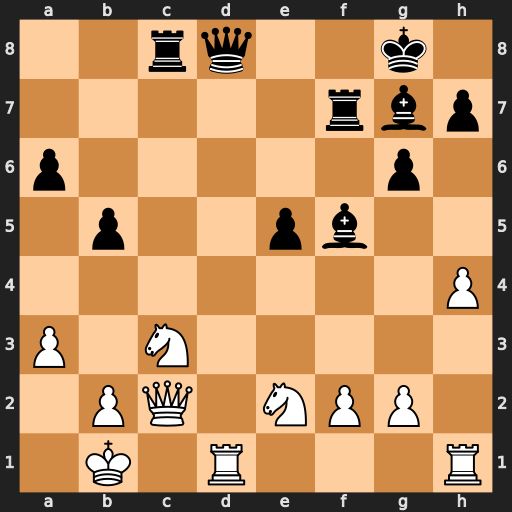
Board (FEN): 2rq2k1/5rbp/p5p1/1p2pb2/7P/P1N5/1PQ1NPP1/1K1R3R
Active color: w
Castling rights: -
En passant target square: -
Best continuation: Rxd8+ Rxd8 Ne4 Bxe4 Qxe4